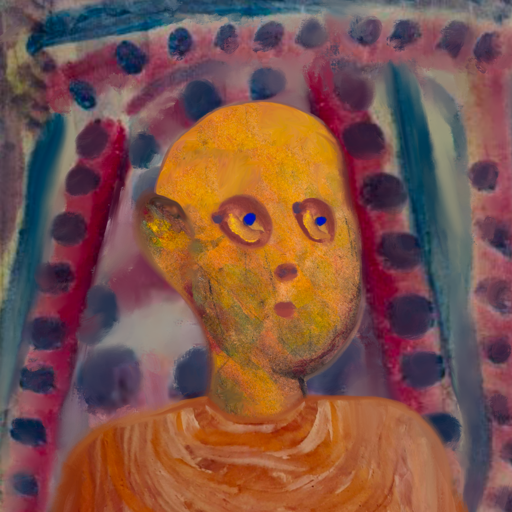
Background: HillGirl, Head And Neck Side: Gypsy_Mother, Face Side: Mother_And_Son_Son, Bust: Pious_Lady, Hair Side: Blank, Head Accessory: Blank, Second Necklace: Blank, Necklace: Blank, Baby: Blank